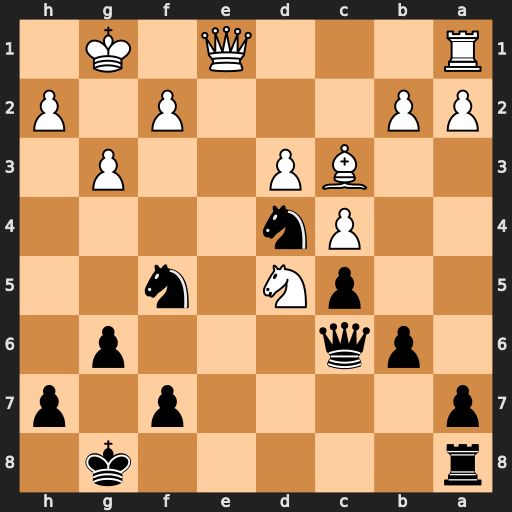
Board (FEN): r5k1/p4p1p/1pq3p1/2pN1n2/2Pn4/2BP2P1/PP3P1P/R3Q1K1
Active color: b
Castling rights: -
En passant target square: -
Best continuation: Nf3+ Kg2 Nxe1+